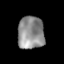
Tissue: lung
Cell type: Epithelial cells
Senescence score: 0.1797
Nuclear area (px): 851
Mean DAPI intensity: 142.382